Field crop: maize
Growth stage: 2
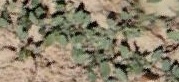
Species: convolvulus